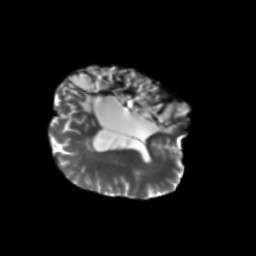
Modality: T2w
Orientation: axial
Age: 48
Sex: male
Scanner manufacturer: siemens
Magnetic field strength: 3 T
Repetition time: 5.47 s
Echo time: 0.0854 s